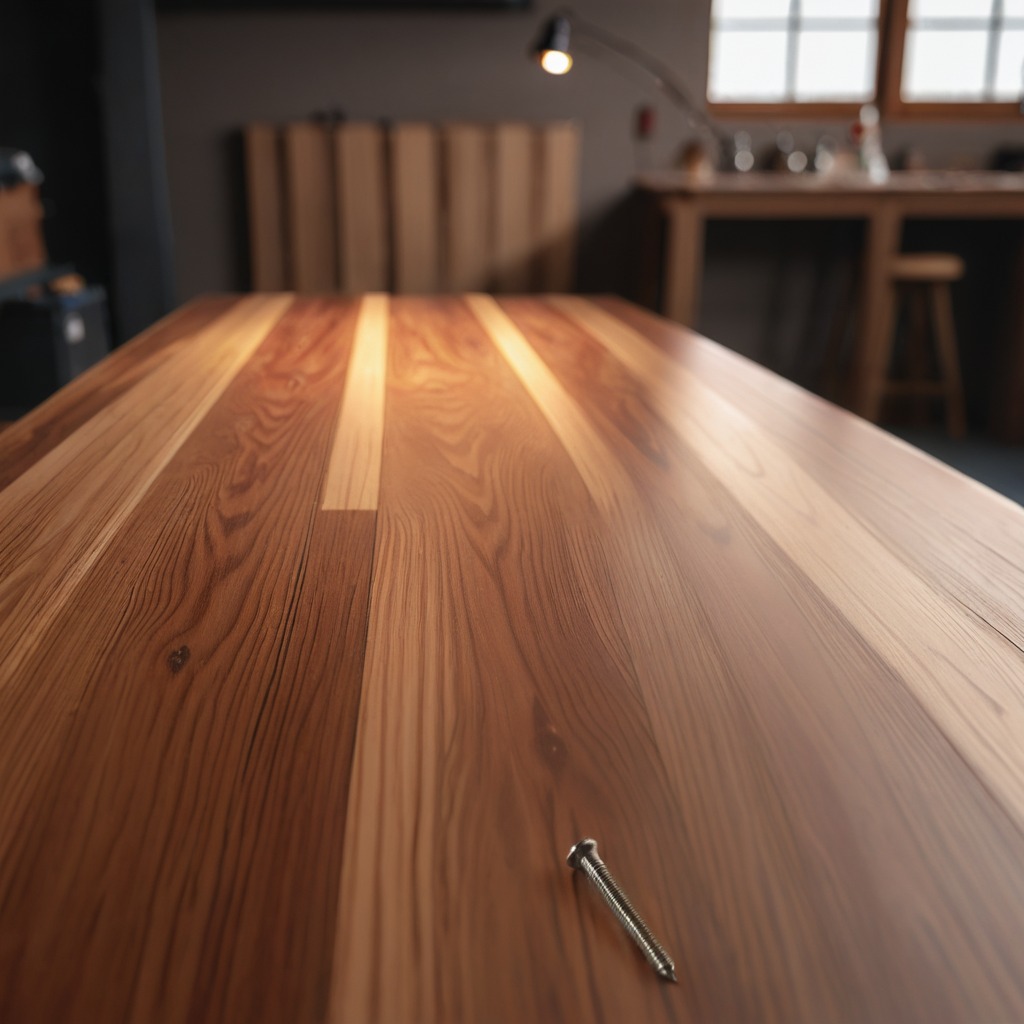
A metal screw is lying on the wooden table in a carpentry studio.